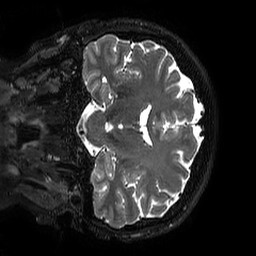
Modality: T2w
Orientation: coronal
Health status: ill
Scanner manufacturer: philips
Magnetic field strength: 3 T
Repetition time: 2.5 s
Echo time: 0.331 s